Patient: sex F, age 86
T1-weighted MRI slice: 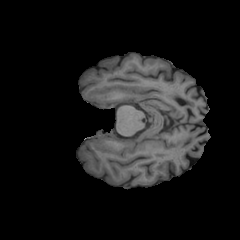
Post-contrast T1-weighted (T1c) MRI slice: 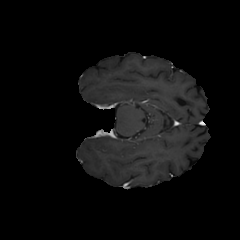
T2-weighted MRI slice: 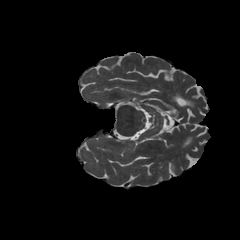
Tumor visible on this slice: no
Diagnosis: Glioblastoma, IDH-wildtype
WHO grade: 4